Question: I have an example where I'd like to highlight several properties of sequence alignments using ggplot. I'm using geom_tile and want to have two sets of differently coloured tiles for two score properties. I am only able to visualize one.
I am aware of the limitation of one scale per aesthetic (<URL>, but maybe someone has an idea how to hack it for cases like this where it would make sense to have different colour scales in one 'plot'.
Perhaps with adding manually the Grobs, but I wouldn't know where to start...
an additional question: for some reason the 'override.aes=list(shape = "A")' does not work, any ideas why?
one more: any method to scale text proportionally to the size of the tile (or the other way around)?
'''
library(ggplot2)
library(grid)
pd = data.frame(
letters = strsplit("AGTGACCGACTATCATAGTGACCCAGAATCATAGTGACCGAGTATGAT", "")[[1]],
species = rep(c("Human", "Armadillo", "Porcupine"), each=16),
x = rep(1:16, 3),
change = c(0,0,0,0,0,0,0,0,0,0,0,0,0,0,0,0,
0,0,0,0,0,0,0,0,1,1,1,0,0,0,0,0,
0,0,0,0,0,1,1,1,0,0,0,0,0,0,0,0),
score1 = c(0,0,0,0,0,0,1,1,2,2,2,3,3,3,4,3,
0,0,0,0,0,0,0,0,0,1,1,1,1,0,0,0,
0,0,0,0,0,0,0,0,0,0,0,0,0,0,0,0),
score2 = c(0,0,0,0,1,1,1,1,0,0,0,0,0,0,0,0,
0,0,0,0,2,2,2,2,0,0,0,0,0,0,0,0,
0,0,0,0,3,3,3,3,0,0,0,0,0,0,0,0)
)
ggplot(pd[pd$score1 != 0,], aes(x=x, y=species)) +
coord_fixed(ratio = 1.5, xlim=c(0.5,16.5), ylim=c(0.5, 3.5)) +
geom_tile(aes(fill=score1)) +
scale_fill_gradient2("Score 1", limits=c(0,4),low="#762A83", mid="white", high="#1B7837", guide=guide_colorbar(title.position="top")) +
geom_text(data=pd, aes(label=letters, color=factor(change)), size=rel(5), family="mono") +
scale_color_manual("Change", values=c("black", "#F2A11F"), labels=c("None", "Some"), guide=guide_legend(direction="vertical", title.position="top", override.aes=list(shape = "A"))) +
theme(panel.background=element_rect(fill="white", colour="white"),
axis.title = element_blank(),
axis.ticks.y = element_blank(),
axis.text.y = element_text(family="mono", size=rel(2)),
axis.text.x = element_text(size=rel(0.7)),
legend.text = element_text(size=rel(0.7)),
legend.key.size = unit(0.7, "lines"),
legend.position = "bottom", legend.box = "horizontal") +
ggtitle("What about Score2?")
'''

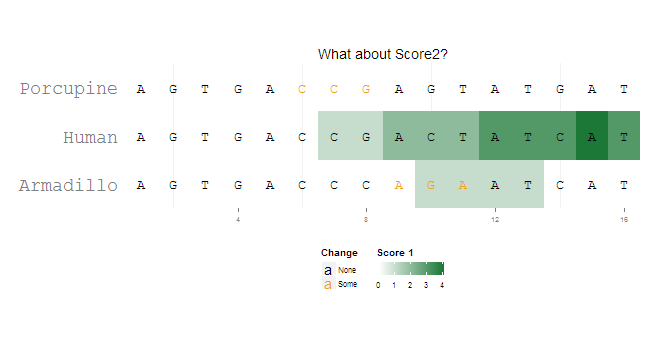
Answer: I managed to get a satisfactory result by combining grobs from two separately generated plots. I'm sure the solution can be generalized better to accommodate different grob indices ...
'''
library(ggplot2)
library(grid)
pd = data.frame(
letters = strsplit("AGTGACCGACTATCATAGTGACCCAGAATCATAGTGACCGAGTATGAT", "")[[1]],
species = rep(c("Human", "Armadillo", "Porcupine"), each=16),
x = rep(1:16, 3),
change = c(0,0,0,0,0,0,0,0,0,0,0,0,0,0,0,0,
0,0,0,0,0,0,0,0,1,1,1,0,0,0,0,0,
0,0,0,0,0,1,1,1,0,0,0,0,0,0,0,0),
score1 = c(0,0,0,0,0,0,1,1,2,2,2,3,3,3,4,3,
0,0,0,0,0,0,0,0,0,1,1,1,1,0,0,0,
0,0,0,0,0,0,0,0,0,0,0,0,0,0,0,0),
score2 = c(0,0,0,0,1,1,1,1,0,0,0,0,0,0,0,0,
0,0,0,0,2,2,2,2,0,0,0,0,0,0,0,0,
0,0,0,0,3,3,3,3,0,0,0,0,0,0,0,0)
)
p1=ggplot(pd[pd$score1 != 0,], aes(x=x, y=species)) +
coord_fixed(ratio = 1.5, xlim=c(0.5,16.5), ylim=c(0.5, 3.5)) +
geom_tile(aes(fill=score1)) +
scale_fill_gradient2("Score 1", limits=c(0,4),low="#762A83", mid="white", high="#1B7837", guide=guide_colorbar(title.position="top")) +
geom_text(data=pd, aes(label=letters, color=factor(change)), size=rel(5), family="mono") +
scale_color_manual("Change", values=c("black", "#F2A11F"), labels=c("None", "Some"), guide=guide_legend(direction="vertical", title.position="top", override.aes=list(shape = "A"))) +
theme(panel.background=element_rect(fill="white", colour="white"),
axis.title = element_blank(),
axis.ticks.y = element_blank(),
axis.text.y = element_text(family="mono", size=rel(2)),
axis.text.x = element_text(size=rel(0.7)),
legend.text = element_text(size=rel(0.7)),
legend.key.size = unit(0.7, "lines"),
legend.position = "bottom", legend.box = "horizontal") +
ggtitle("Voila, the Score2!")
p2=ggplot(pd[pd$score2 != 0,], aes(x=x, y=species)) +
coord_fixed(ratio = 1.5, xlim=c(0.5,16.5), ylim=c(0.5, 3.5)) +
geom_tile(aes(fill=score2)) +
scale_fill_gradient2("Score 2", limits=c(0,3),low="#1B7837", mid="white", high="#762A83", guide=guide_colorbar(title.position="top")) +
geom_text(data=pd, aes(label=letters, color=factor(change)), size=rel(5), family="mono") +
scale_color_manual("Change", values=c("black", "#F2A11F"), labels=c("None", "Some"), guide=guide_legend(direction="vertical", title.position="top", override.aes=list(shape = "A"))) +
theme(panel.background=element_rect(fill="white", colour="white"),
axis.title = element_blank(),
axis.ticks.y = element_blank(),
axis.text.y = element_text(family="mono", size=rel(2)),
axis.text.x = element_text(size=rel(0.7)),
legend.text = element_text(size=rel(0.7)),
legend.key.size = unit(0.7, "lines"),
legend.position = "bottom", legend.box = "horizontal") +
ggtitle("What about Score2?")
p1g=ggplotGrob(p1)
p2g=ggplotGrob(p2)
combo.grob = p1g
combo.grob$grobs[[8]] = cbind(p1g$grobs[[8]][,1:4],
p2g$grobs[[8]][,3:5],
size="first")
combo.grob$grobs[[4]] = reorderGrob(
addGrob(p1g$grobs[[4]],
getGrob(p2g$grobs[[4]],
"geom_rect.rect",
grep=TRUE)),
c(1,2,5,3,4))
grid.newpage()
grid.draw(combo.grob)
'''